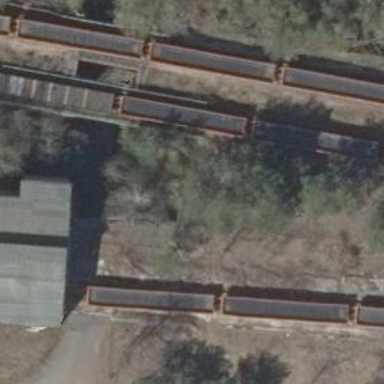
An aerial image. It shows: Railway yard with bridge over the rail.